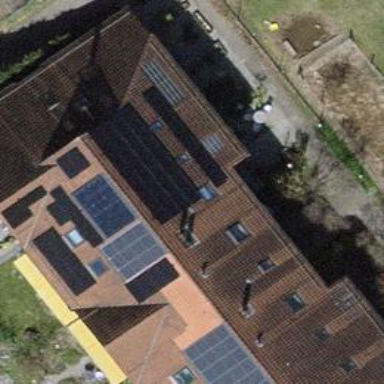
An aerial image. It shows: Solar power generator using photovoltaic method with solar photovoltaic panel types.